Question: I have this XAML
'''
<MultiBinding StringFormat=" {0}{1}/{2}">
<Binding Path="Text" ElementName="tbxAuthHost" />
<Binding Path="Text" ElementName="tbxAuthWebsiteName" />
<Binding Path="Text" ElementName="tbxAuthServicesAddress" />
</MultiBinding>
'''
When I try change " {0}{1}/{2}" into "{0}{1}/{2}" so no leading space there and then Visual Studio gives this error:
How I can fix this issue?

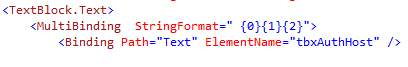
Answer: You can fix this by putting '{}' at the front of the string format.
'''
StringFormat="{}{0}{1}/{2}"
'''
The <URL> does a particularly bad job of explaining the format.
If you look at the page on the <URL>, and '{0}{1}/{2}' is not a valid markup extension. It doesn't explain that not having it as the first character also works.